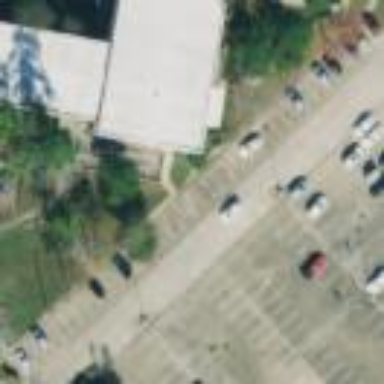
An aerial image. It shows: Concrete parking area.